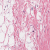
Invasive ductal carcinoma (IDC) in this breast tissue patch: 0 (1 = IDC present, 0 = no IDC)